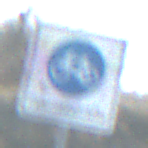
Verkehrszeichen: BeginnFahrradstrasse
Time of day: MorningAfternoon
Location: Outdoor (Nature)
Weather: PartlyCloudy
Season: NotSpecified
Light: Natural